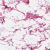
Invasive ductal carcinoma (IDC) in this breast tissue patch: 0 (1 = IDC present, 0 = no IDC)